Brain MRI, modality: hrT2
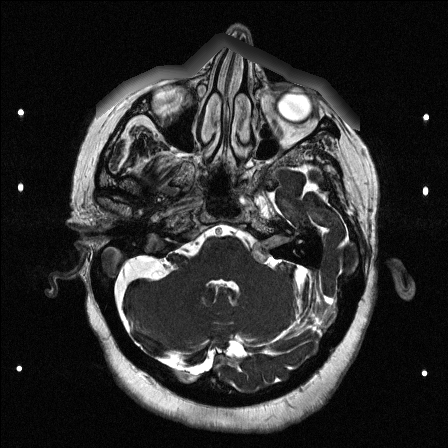